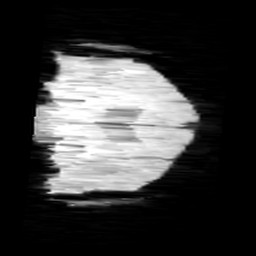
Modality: minIP
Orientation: coronal
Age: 10
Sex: female
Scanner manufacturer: siemens
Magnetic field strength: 3 T
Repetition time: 0.027 s
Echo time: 0.02 s